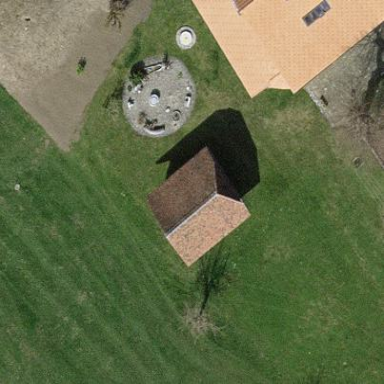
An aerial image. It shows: Shed.